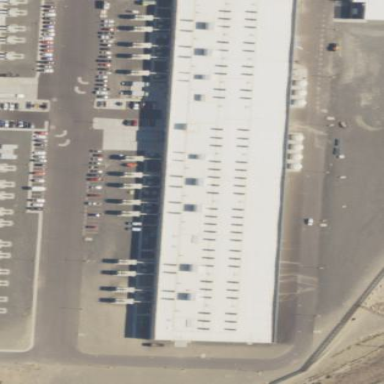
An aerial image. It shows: Data center building.